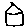
Label: house